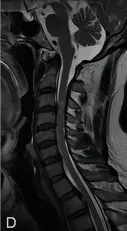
Axial MRI scans exhibited posterior protrusion of the L4/5 disk to the central left.
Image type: radiology (mri)